Question: How many members are in the group?
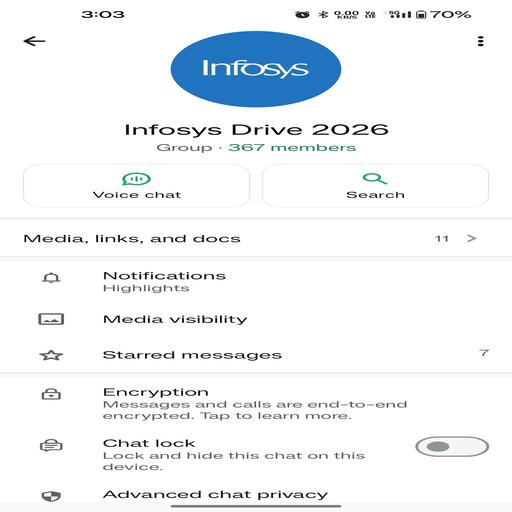
Answer: 367